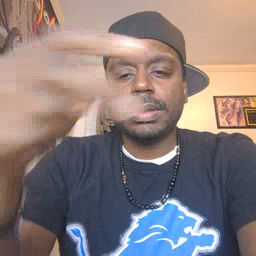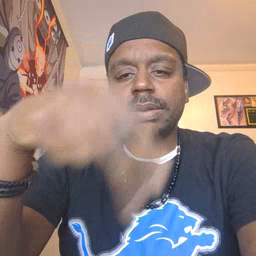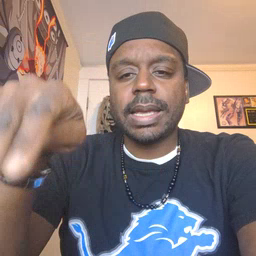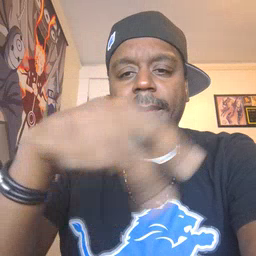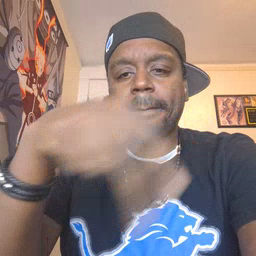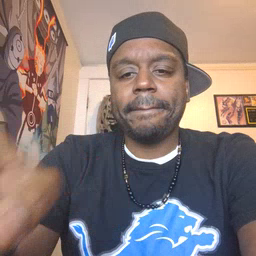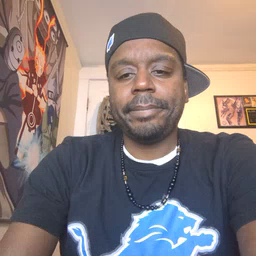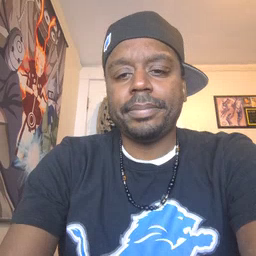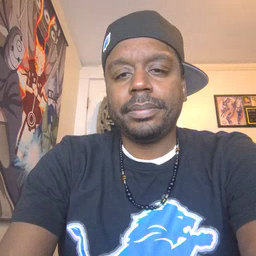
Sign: dance